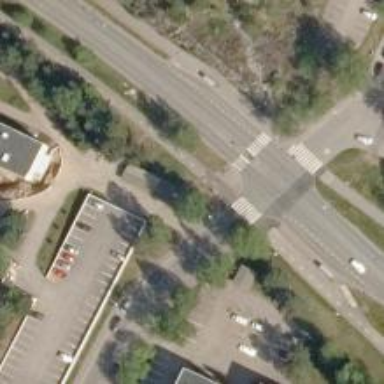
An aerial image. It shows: Road with "give way" sign.